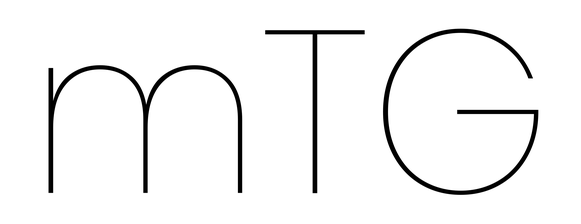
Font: Poppins-Thin